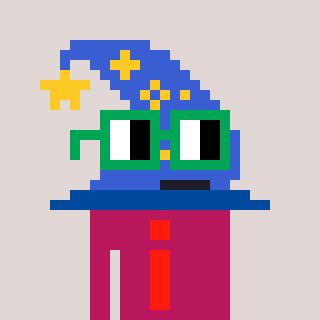
a pixel art character with square green glasses, a wizard hat-shaped head and a darkpink-colored body on a warm background